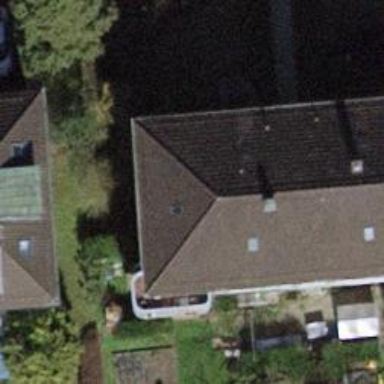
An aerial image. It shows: Hipped roof on residential building.